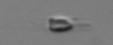
Label: Calciopappus